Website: lowes
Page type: review-order
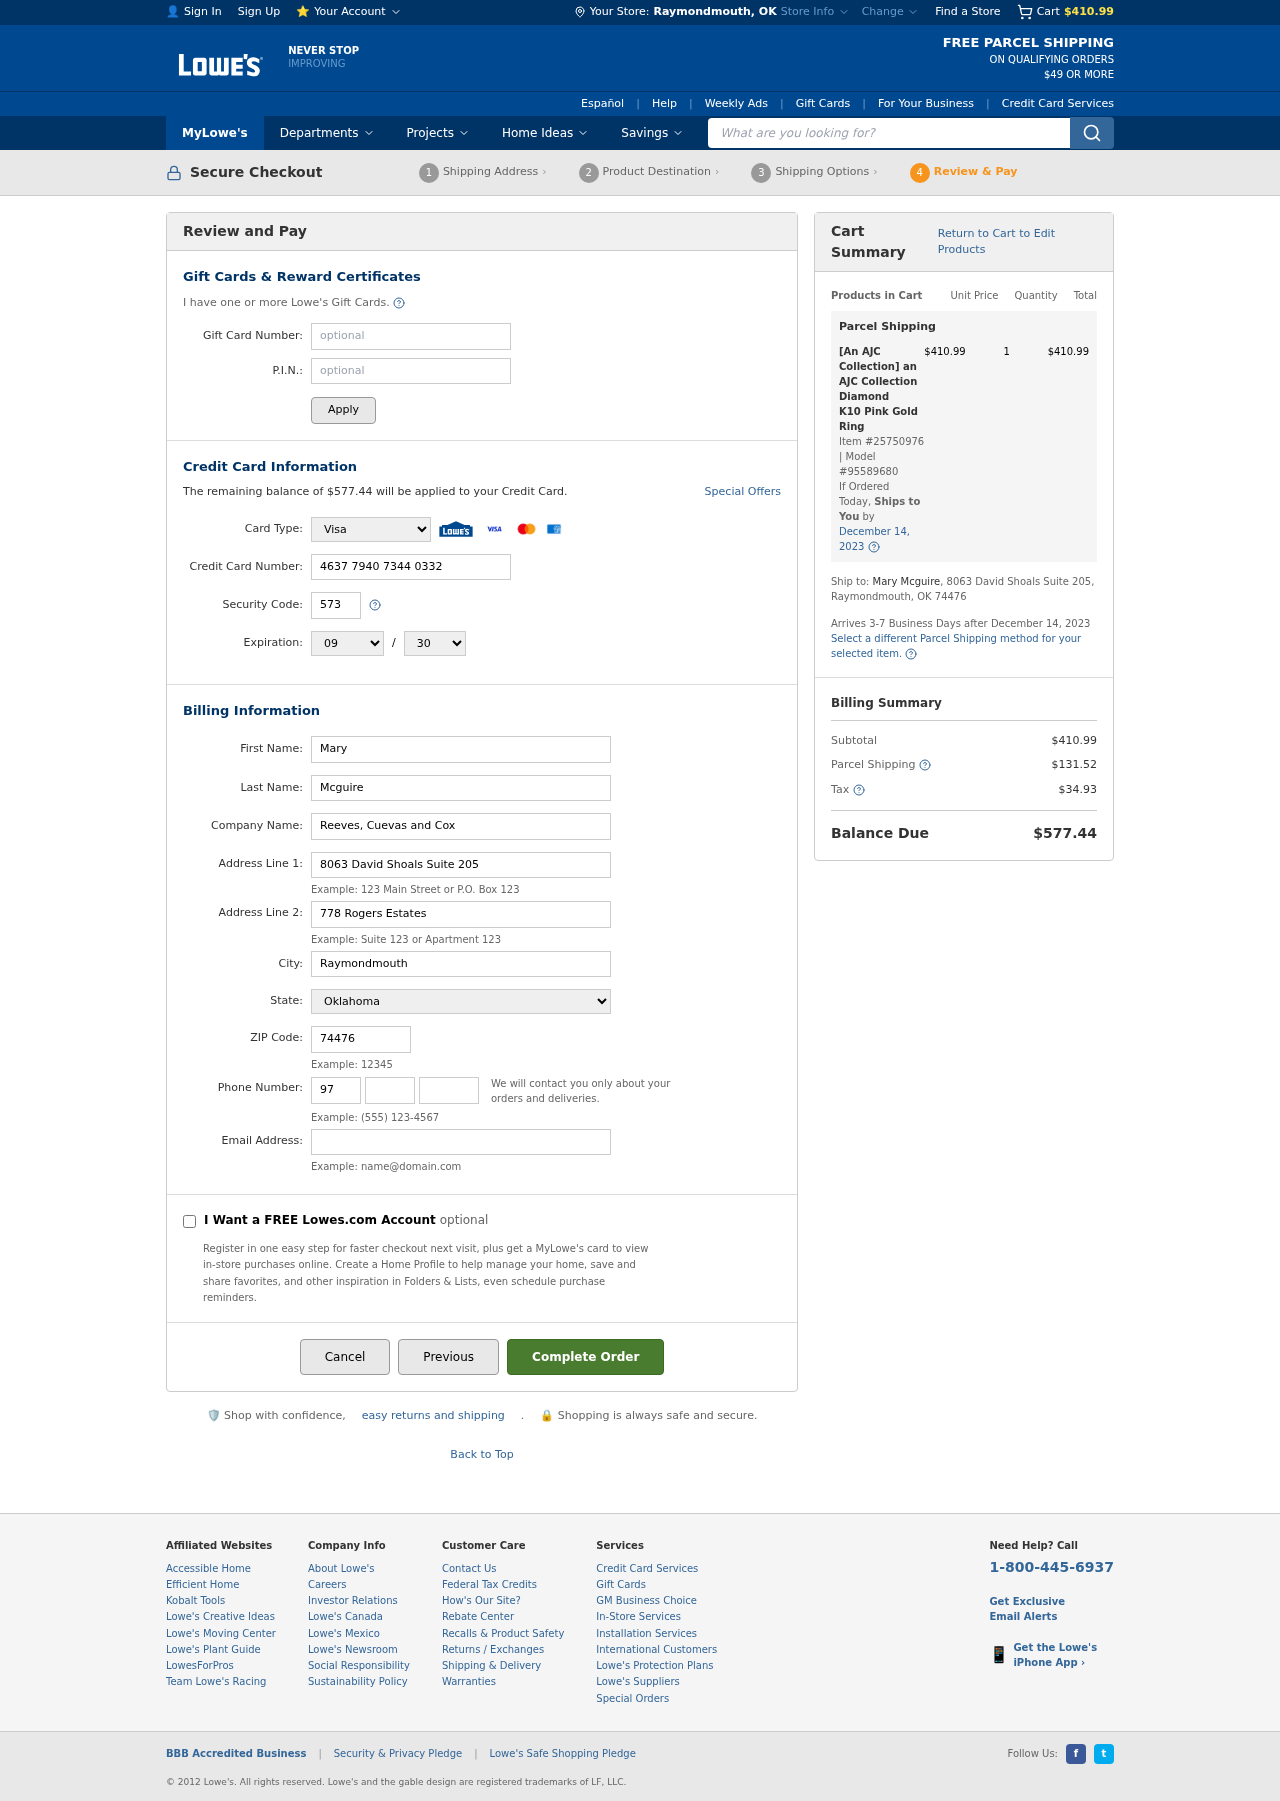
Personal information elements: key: PII_CARD_CVV
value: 573
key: PII_CARD_EXPIRY_MONTH
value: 09
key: PII_CARD_EXPIRY_YEAR
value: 30
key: PII_CARD_NUMBER
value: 4637 7940 7344 0332
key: PII_CARD_TYPE
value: Visa
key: PII_CITY
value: Raymondmouth
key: PII_CITY_STATE
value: Raymondmouth, OK
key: PII_COMPANY
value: Reeves, Cuevas and Cox
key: PII_EMAIL
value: mmcguire@hotmail.com
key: PII_FIRSTNAME
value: Mary
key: PII_LASTNAME
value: Mcguire
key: PII_PHONE_AREA
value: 977
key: PII_PHONE_PREFIX
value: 924
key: PII_PHONE_SUFFIX
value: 1146
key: PII_POSTCODE
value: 74476
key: PII_STATE
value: Oklahoma
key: PII_STREET
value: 8063 David Shoals Suite 205
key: PII_STREET2
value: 8063 David Shoals Suite 205
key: PII_STREET2
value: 778 Rogers Estates
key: PII_FULLNAME2
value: Mary Mcguire
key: PII_CITY_STATE_ZIP2
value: Raymondmouth, OK 74476
Product elements: key: PRODUCT1_NAME
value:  [An AJC Collection] an AJC Collection Diamond K10 Pink Gold Ring
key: PRODUCT1_PRICE
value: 410.99
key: PRODUCT1_QUANTITY
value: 1
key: PRODUCT1_ITEM_NUMBER
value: Item #25750976
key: PRODUCT1_MODEL_NUMBER
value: Model #95589680
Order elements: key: ORDER_SUBTOTAL
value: $410.99
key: ORDER_BALANCE_DUE
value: $577.44
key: ORDER_SHIPPING_DATE
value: December 14, 2023
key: ORDER_ITEM_TOTAL
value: $410.99
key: ORDER_SHIPPING_DATE2
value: December 14, 2023
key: ORDER_SHIPPING_COST
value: $131.52
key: ORDER_TAX
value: $34.93
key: ORDER_TOTAL
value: $577.44
Search elements: key: HEADER_SEARCH
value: What are you looking for?